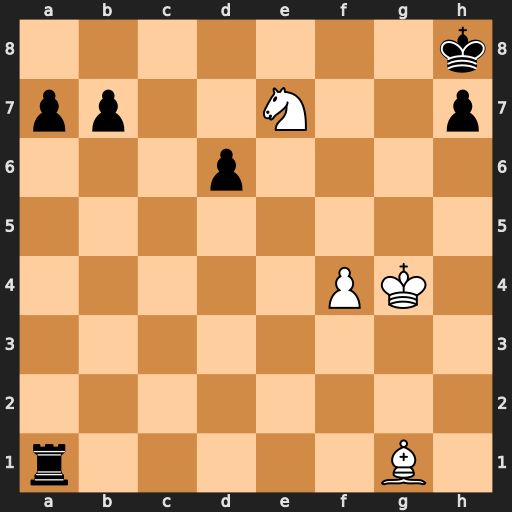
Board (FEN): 7k/pp2N2p/3p4/8/5PK1/8/8/r5B1
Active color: w
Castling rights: -
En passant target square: -
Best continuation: Bd4#